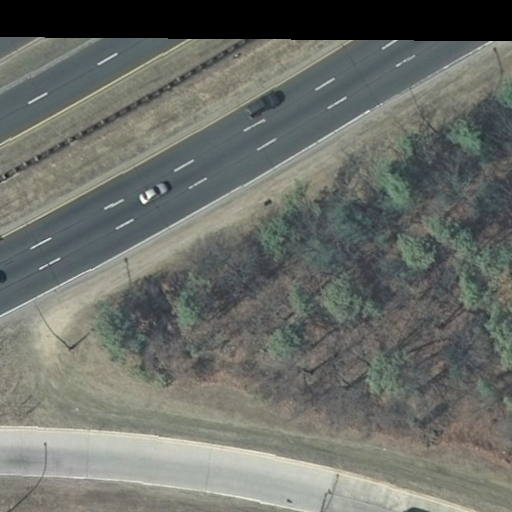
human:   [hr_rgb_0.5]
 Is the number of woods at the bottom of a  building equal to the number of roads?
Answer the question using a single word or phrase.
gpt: no

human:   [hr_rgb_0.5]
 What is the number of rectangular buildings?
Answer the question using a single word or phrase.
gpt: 0

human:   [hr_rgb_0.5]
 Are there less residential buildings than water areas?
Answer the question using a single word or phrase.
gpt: no

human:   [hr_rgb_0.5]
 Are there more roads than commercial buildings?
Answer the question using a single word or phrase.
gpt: yes

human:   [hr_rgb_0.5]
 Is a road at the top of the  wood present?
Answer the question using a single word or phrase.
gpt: yes

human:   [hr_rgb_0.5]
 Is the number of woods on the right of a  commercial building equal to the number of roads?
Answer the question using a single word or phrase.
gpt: no

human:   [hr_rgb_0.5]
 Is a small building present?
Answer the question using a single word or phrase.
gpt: no

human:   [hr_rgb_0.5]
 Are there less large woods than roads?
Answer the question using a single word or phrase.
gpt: yes

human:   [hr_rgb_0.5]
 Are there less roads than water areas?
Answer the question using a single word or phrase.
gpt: no

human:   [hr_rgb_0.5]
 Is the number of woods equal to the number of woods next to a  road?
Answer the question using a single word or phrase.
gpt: yes

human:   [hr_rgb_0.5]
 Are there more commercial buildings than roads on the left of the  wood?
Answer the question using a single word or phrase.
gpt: no

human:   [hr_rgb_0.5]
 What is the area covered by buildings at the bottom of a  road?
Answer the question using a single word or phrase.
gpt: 0m2

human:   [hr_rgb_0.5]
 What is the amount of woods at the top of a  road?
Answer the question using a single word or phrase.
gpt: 0

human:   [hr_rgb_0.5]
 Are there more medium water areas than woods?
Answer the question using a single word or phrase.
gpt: no

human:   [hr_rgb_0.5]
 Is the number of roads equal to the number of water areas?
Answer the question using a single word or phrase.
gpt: no

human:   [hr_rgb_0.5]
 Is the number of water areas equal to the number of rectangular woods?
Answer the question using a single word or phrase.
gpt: no

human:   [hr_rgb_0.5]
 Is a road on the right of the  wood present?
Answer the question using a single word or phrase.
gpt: yes

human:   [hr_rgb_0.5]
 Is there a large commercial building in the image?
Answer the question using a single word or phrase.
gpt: no

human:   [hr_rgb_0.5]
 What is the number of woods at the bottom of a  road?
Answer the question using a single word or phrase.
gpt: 0

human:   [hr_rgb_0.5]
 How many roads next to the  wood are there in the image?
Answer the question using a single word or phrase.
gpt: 4

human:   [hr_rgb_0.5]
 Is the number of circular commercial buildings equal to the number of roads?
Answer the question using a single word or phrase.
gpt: no

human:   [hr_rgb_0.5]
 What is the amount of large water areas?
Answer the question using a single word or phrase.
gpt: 0

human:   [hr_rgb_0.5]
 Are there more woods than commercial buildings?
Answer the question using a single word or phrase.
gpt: yes

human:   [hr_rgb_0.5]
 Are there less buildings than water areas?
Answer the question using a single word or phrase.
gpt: no

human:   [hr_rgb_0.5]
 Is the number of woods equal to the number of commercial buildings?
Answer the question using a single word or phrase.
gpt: no

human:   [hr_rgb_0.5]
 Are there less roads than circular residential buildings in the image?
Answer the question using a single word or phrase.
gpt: no

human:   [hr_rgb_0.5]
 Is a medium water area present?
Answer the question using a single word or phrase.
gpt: no

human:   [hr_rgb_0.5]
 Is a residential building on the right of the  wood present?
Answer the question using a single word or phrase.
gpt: no

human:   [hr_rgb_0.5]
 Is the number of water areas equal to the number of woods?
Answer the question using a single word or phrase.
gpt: no

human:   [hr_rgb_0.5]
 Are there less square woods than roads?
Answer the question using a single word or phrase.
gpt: yes

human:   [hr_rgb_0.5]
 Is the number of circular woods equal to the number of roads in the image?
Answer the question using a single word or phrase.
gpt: no

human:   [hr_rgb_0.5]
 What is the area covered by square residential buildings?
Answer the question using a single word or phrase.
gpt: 0m2

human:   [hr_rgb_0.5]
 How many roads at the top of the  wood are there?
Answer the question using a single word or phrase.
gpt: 2

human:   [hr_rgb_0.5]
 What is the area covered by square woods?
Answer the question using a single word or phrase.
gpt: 0m2

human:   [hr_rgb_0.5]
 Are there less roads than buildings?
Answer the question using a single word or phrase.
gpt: no

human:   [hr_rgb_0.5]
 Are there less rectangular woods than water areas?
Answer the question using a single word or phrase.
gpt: no